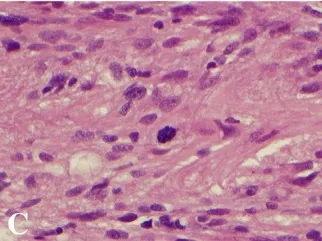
Histopathology demonstrating pleomorphic glial cells, nuclear atypia, palisading necrosis, mitoses, and vascular proliferation consistent with a diagnosis of glioblastoma. (C) Mitoses at 40x magnification.
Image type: pathology (h&e)